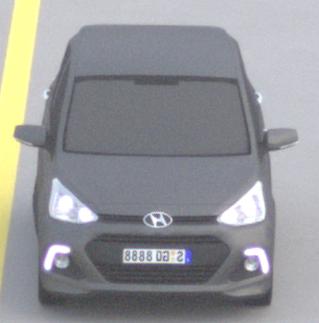
Make: Hyundai
Model: i10
Detailed model: Gen. 2
Model produced from: 2013
Model produced until: 2019
Doors: 5
Color: gray
Road condition: dry road
Daytime: morning or afternoon
Contrast: low contrast